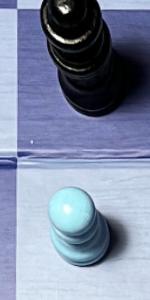
Label: Pawn_White